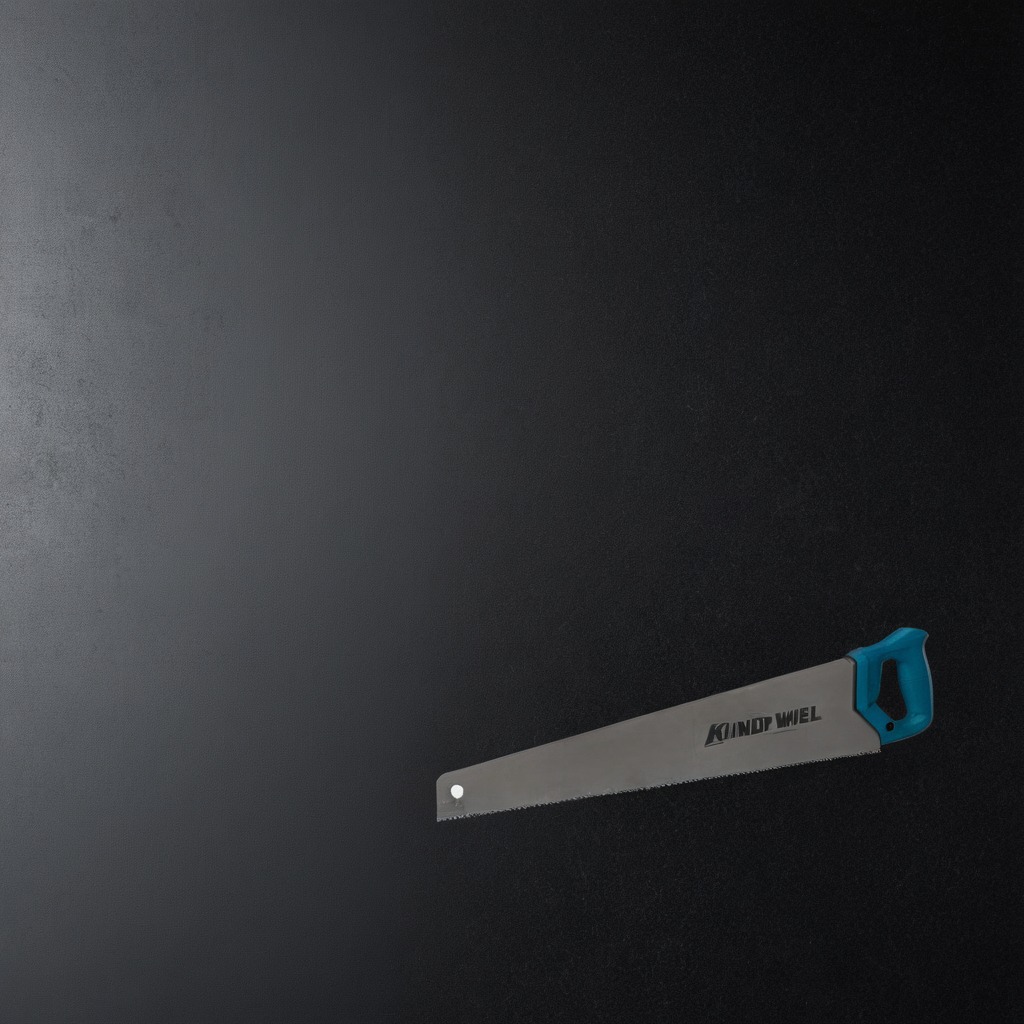
A metal saw is lying on the clean granite tabletop.